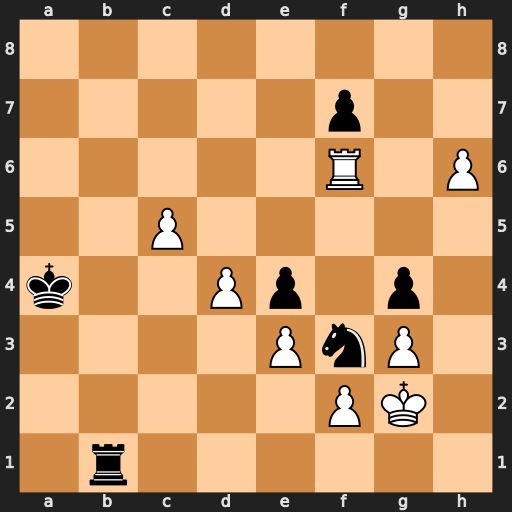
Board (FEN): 8/5p2/5R1P/2P5/k2Pp1p1/4PnP1/5PK1/1r6
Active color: w
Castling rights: -
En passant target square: -
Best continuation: Ra6+ Kb3 Rb6+ Kc2 Rxb1